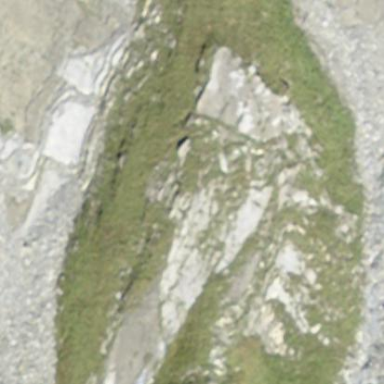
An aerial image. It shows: Landscape dominated by bare rock.